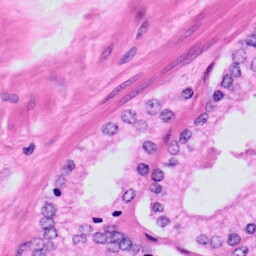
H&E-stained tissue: Prostate